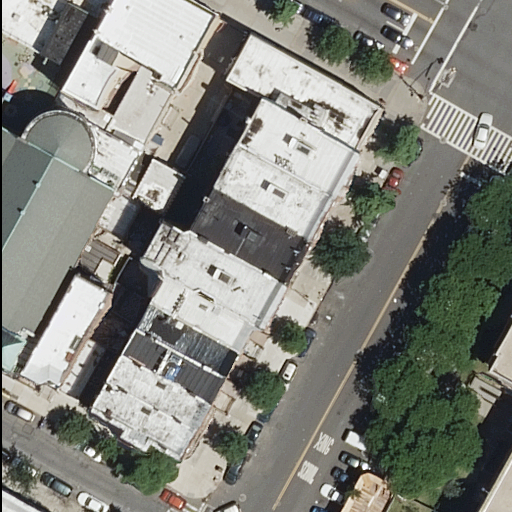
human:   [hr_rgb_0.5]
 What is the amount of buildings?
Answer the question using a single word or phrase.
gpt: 17

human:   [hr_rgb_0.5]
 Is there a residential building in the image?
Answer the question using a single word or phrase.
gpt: yes

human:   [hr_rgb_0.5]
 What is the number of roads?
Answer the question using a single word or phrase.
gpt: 4

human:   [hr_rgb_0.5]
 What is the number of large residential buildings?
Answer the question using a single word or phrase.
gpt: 1

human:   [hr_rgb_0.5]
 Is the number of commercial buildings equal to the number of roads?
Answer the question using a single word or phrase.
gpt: no

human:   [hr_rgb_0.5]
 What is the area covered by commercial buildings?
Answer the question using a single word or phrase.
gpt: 0m2

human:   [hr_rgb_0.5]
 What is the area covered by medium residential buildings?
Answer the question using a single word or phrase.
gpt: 2393m2

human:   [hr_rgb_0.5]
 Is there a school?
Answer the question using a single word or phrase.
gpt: yes

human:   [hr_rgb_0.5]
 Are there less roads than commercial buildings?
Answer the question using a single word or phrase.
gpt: no

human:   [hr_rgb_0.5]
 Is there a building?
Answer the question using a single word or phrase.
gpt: yes

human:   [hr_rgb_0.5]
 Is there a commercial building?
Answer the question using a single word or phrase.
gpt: no

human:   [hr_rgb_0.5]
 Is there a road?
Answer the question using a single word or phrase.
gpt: yes

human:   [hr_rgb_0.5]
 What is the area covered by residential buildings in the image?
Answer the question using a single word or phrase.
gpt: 3685m2

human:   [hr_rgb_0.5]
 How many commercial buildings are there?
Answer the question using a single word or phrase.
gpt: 0

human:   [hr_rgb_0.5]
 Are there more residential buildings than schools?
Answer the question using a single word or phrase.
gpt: yes

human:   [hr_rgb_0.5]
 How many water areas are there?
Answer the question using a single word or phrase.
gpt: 0

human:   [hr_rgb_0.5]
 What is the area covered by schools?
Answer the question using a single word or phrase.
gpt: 1127m2

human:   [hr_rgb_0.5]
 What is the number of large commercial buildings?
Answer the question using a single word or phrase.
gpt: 0

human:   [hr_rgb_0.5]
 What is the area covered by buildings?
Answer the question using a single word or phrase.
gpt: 4155m2

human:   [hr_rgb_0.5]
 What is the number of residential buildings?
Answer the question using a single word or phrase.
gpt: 16

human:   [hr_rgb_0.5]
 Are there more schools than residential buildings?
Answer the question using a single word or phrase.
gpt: no

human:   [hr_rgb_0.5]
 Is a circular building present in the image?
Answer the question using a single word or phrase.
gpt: no

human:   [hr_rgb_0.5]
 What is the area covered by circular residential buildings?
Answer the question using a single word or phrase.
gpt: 0m2

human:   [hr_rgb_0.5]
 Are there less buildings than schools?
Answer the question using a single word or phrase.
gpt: no

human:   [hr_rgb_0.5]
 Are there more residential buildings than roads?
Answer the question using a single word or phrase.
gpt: yes

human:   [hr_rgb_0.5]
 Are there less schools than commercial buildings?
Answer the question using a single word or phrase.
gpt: no

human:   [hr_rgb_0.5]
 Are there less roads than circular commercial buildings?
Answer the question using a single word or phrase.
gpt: no

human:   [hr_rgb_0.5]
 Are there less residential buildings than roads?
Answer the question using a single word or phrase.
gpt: no

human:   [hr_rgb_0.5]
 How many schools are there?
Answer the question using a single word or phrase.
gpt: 1

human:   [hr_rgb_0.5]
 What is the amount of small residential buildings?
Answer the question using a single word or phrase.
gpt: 3

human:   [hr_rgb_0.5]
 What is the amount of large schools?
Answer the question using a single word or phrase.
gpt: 1

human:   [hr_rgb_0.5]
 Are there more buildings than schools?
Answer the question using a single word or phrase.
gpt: yes

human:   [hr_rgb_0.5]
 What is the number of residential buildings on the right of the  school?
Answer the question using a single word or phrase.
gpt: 11

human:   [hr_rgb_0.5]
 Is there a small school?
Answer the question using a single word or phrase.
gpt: no

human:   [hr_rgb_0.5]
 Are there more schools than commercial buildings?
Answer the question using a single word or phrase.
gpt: yes

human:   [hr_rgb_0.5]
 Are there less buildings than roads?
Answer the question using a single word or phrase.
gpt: no

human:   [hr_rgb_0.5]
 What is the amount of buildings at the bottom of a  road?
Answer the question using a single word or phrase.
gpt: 15

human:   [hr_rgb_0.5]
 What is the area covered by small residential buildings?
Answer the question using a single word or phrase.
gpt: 163m2

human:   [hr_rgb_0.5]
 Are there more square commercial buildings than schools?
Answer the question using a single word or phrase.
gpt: no

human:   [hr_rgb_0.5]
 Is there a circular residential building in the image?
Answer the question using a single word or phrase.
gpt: no

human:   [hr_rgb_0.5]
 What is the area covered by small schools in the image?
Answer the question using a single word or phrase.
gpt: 0m2

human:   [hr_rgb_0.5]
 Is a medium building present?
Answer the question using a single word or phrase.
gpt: yes

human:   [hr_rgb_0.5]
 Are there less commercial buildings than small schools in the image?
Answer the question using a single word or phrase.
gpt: no

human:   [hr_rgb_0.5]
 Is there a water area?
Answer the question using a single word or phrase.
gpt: no

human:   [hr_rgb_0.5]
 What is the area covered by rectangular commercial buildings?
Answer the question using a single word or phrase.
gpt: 0m2

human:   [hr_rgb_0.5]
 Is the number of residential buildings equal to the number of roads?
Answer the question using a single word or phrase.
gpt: no

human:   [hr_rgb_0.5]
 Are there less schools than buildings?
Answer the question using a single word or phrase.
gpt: yes

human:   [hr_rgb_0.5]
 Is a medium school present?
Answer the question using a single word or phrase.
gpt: no

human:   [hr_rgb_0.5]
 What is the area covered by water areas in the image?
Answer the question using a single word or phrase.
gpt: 0m2

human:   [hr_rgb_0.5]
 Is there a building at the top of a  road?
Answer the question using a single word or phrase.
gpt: yes

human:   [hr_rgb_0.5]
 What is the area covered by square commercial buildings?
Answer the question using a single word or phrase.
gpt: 0m2

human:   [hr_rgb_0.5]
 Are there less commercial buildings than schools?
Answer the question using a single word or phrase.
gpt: yes

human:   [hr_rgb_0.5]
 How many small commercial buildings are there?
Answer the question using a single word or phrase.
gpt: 0

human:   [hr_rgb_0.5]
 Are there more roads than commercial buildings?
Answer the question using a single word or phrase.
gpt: yes

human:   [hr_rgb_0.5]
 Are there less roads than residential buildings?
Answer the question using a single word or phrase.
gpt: yes

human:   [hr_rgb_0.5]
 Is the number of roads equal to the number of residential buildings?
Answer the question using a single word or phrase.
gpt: no

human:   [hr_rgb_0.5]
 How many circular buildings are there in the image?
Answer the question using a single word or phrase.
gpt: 0

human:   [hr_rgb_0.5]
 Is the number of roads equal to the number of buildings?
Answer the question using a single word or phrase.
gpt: no

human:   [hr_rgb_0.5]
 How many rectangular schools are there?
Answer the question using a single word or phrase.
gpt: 0

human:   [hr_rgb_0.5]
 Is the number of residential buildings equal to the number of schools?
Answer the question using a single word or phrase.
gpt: no

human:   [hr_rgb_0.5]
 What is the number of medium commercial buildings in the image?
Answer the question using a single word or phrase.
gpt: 0

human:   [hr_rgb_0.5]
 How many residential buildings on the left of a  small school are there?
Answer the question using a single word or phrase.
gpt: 0

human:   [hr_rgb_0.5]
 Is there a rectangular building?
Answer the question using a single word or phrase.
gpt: yes

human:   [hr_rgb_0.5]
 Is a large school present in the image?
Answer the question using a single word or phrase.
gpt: yes